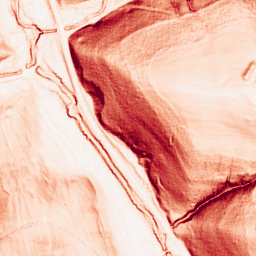
Category: morphological
Decomposition family: morphological_square
Decomposition parameters: operation: gradient
size: 3
Upsampling method: cubic_catmull_rom
Upsampling parameters: scale: 8
Upsampling scale: 8